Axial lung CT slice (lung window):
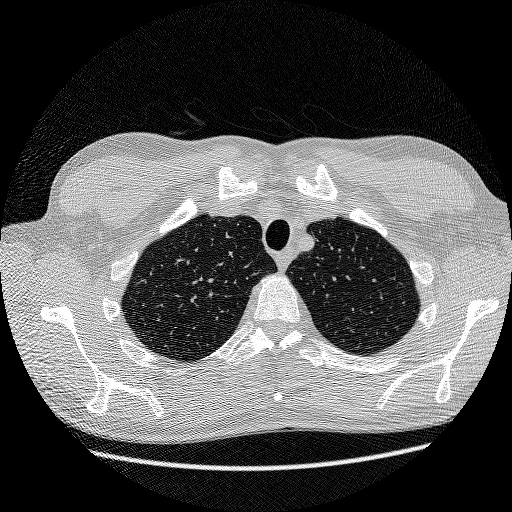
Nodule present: no